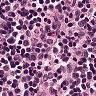
Metastatic tissue present: no